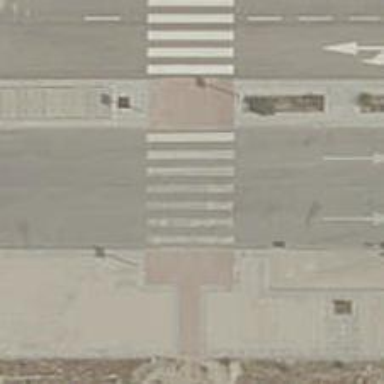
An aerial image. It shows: Uncontrolled zebra crossing on the road.